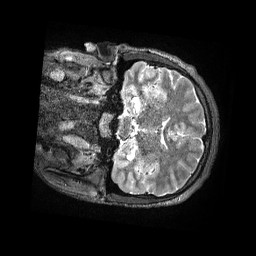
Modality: T2w
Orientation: coronal
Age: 17
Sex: male
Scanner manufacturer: siemens
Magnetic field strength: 3 T
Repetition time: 3.2 s
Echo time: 0.564 s